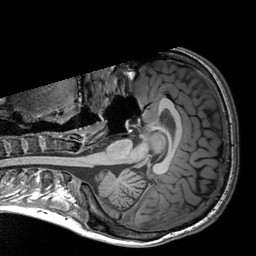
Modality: T1w
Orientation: axial